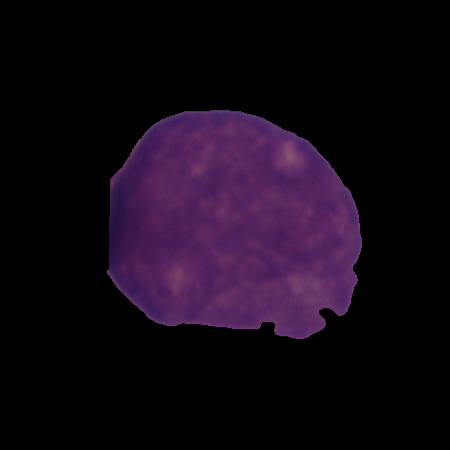
Label: cancer